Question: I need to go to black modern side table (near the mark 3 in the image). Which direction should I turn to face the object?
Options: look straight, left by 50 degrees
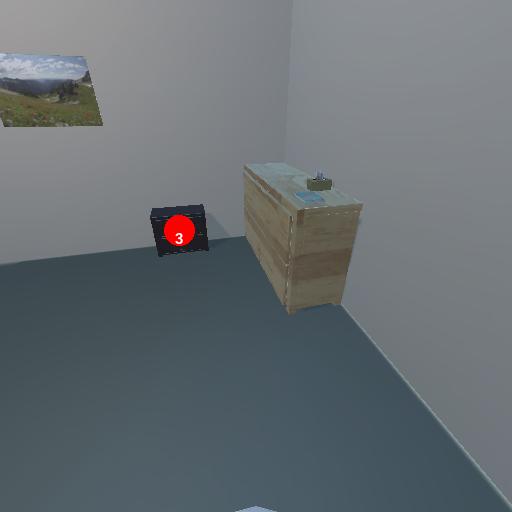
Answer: look straight